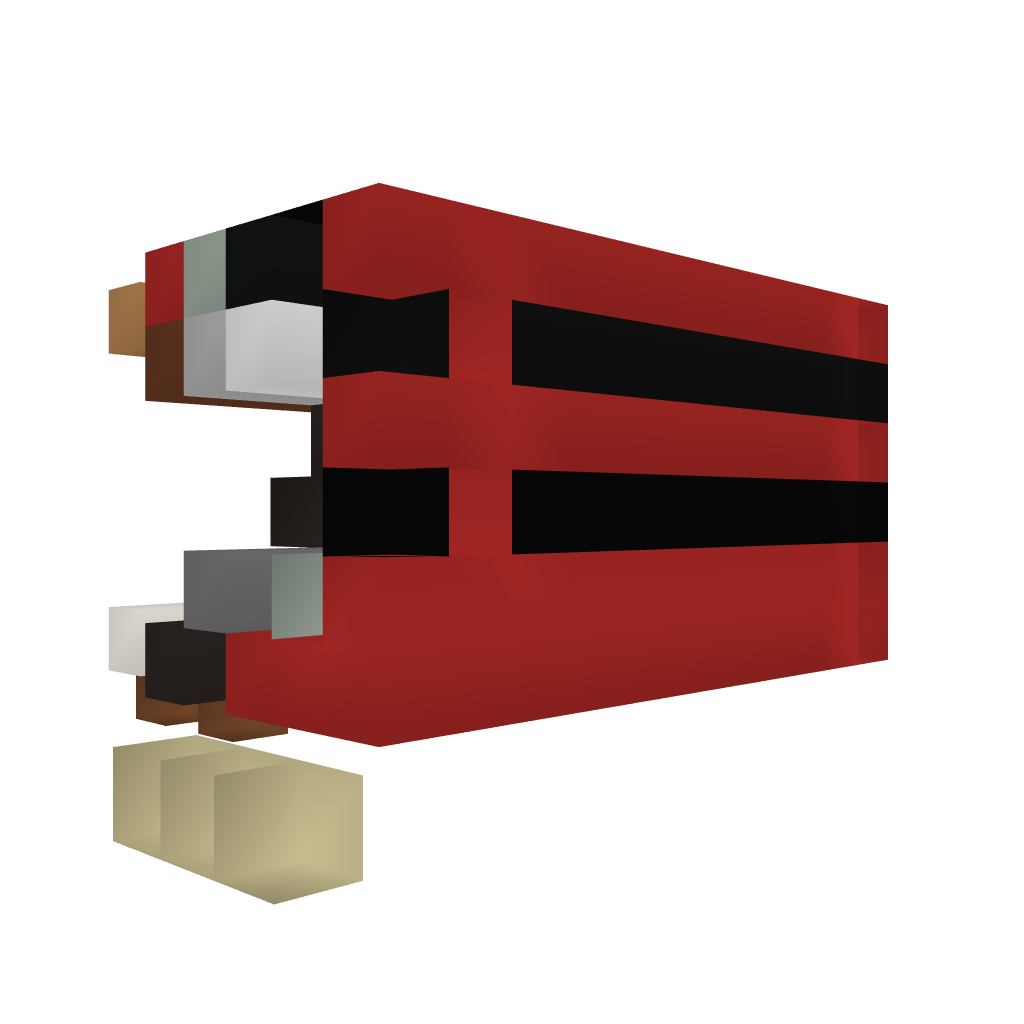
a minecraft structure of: Semi Automatic Furnace